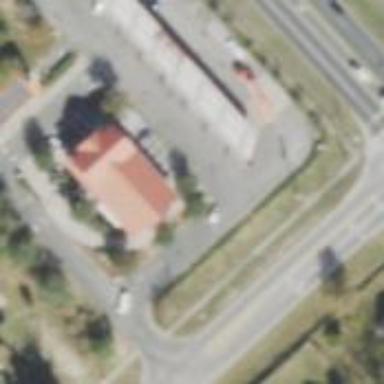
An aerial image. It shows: Convenience shop.